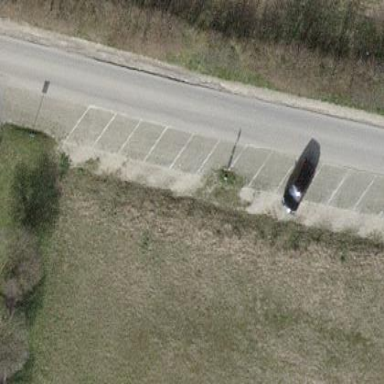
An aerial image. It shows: Street-side parking area.